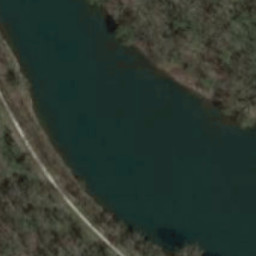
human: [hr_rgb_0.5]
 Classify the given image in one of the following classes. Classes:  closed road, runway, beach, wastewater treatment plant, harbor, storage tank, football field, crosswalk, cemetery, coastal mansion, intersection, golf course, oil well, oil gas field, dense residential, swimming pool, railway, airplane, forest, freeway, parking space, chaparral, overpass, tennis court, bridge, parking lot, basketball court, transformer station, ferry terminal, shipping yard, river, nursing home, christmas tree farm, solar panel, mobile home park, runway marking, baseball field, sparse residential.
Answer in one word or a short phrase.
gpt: river